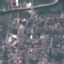
Land use / land cover class: Residential